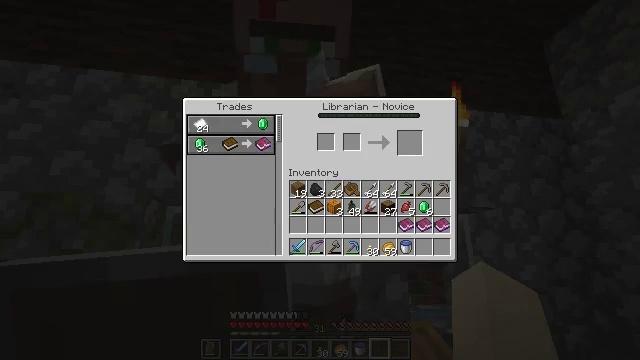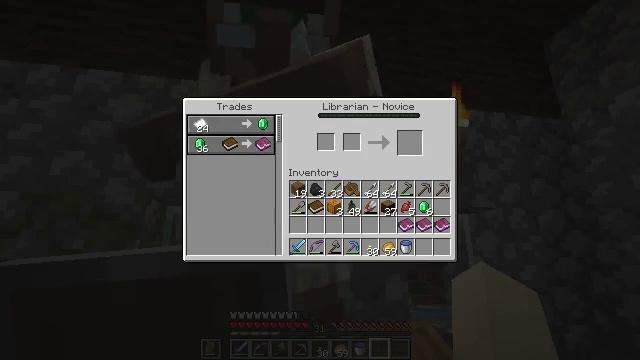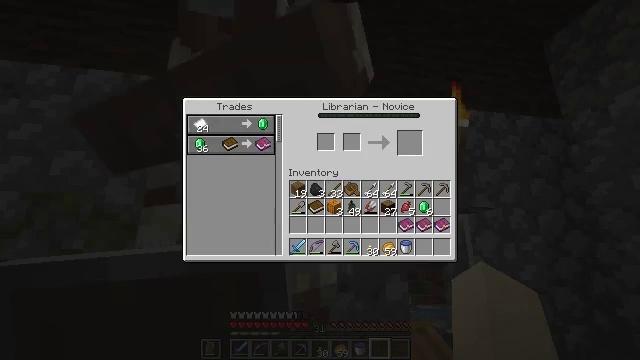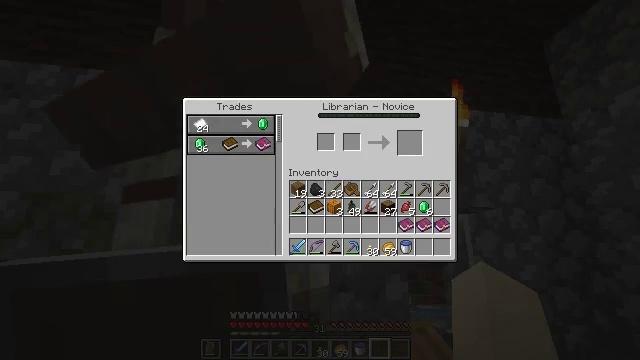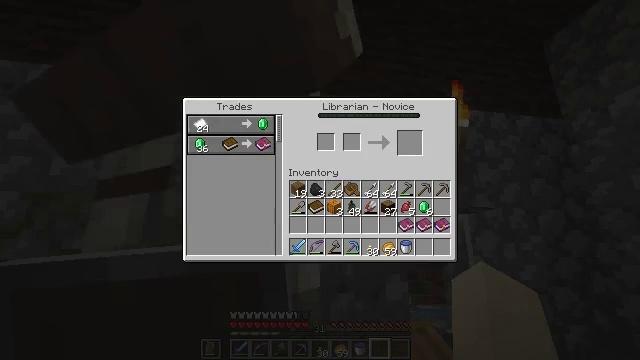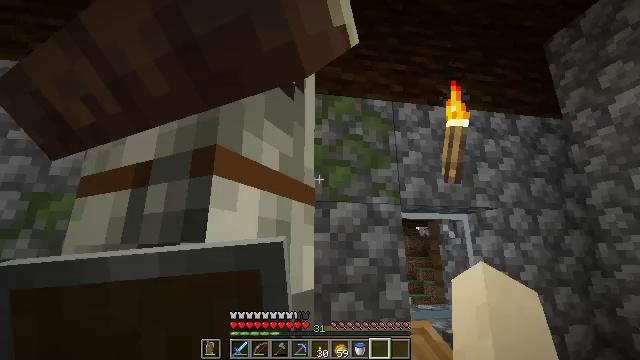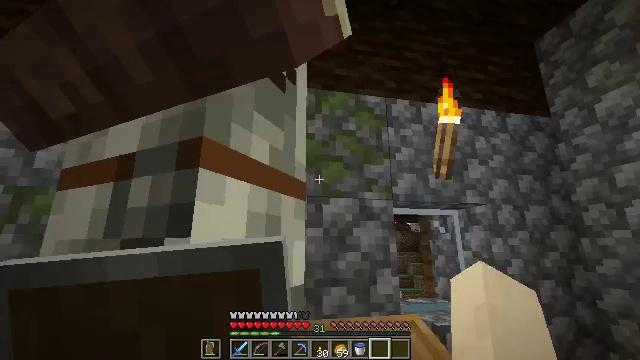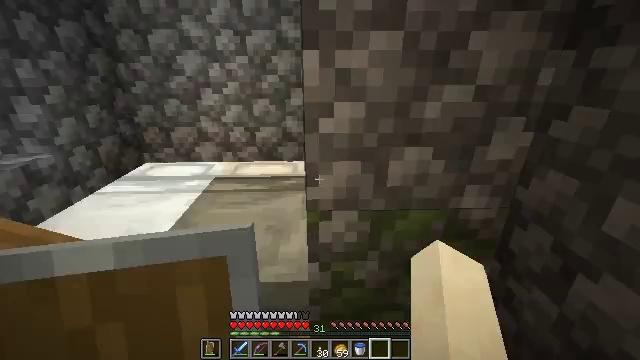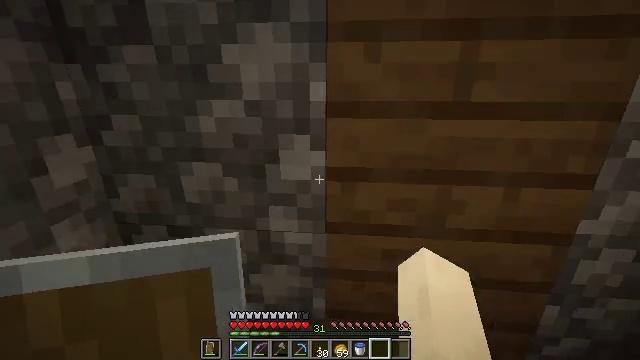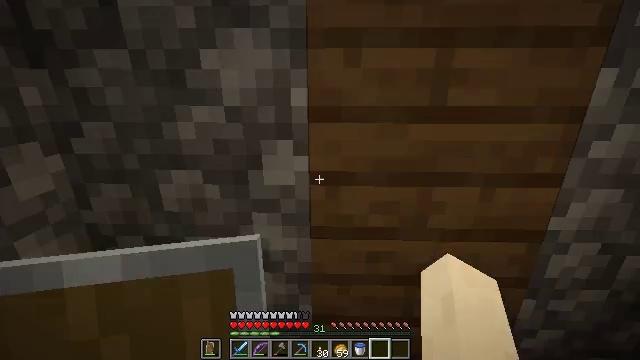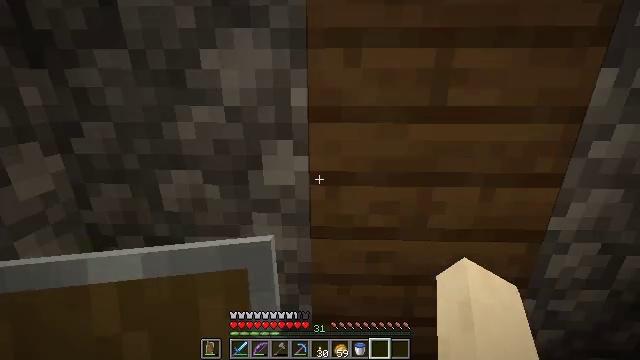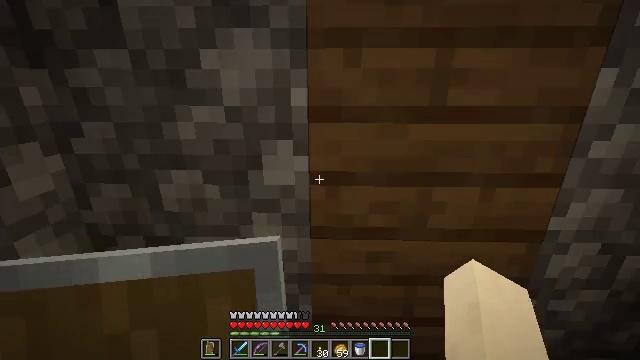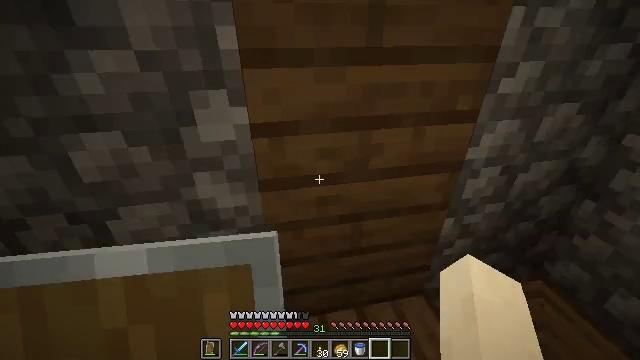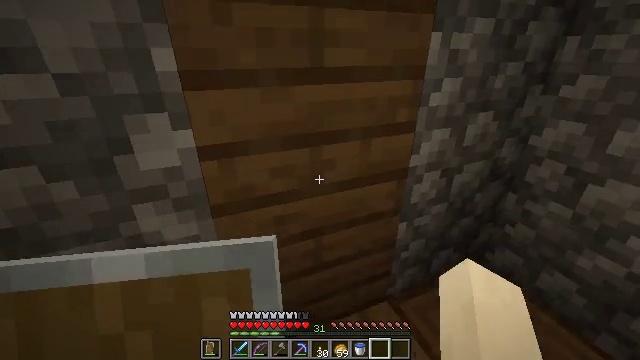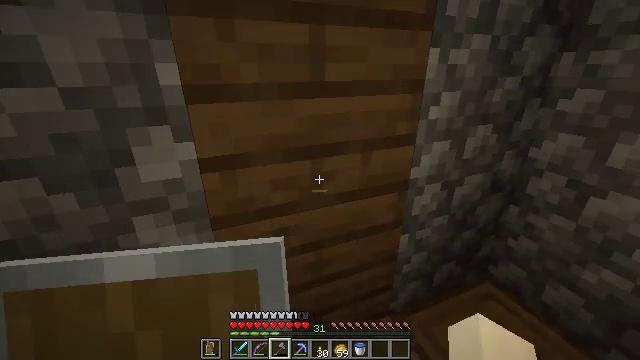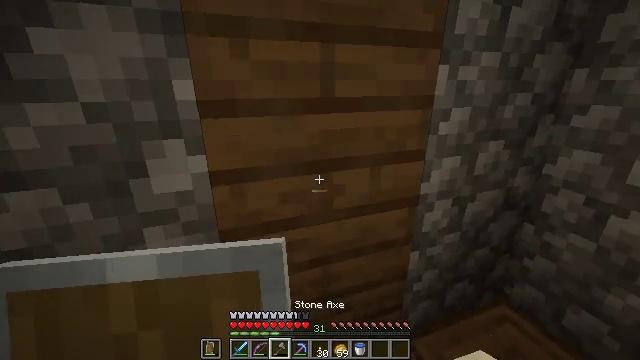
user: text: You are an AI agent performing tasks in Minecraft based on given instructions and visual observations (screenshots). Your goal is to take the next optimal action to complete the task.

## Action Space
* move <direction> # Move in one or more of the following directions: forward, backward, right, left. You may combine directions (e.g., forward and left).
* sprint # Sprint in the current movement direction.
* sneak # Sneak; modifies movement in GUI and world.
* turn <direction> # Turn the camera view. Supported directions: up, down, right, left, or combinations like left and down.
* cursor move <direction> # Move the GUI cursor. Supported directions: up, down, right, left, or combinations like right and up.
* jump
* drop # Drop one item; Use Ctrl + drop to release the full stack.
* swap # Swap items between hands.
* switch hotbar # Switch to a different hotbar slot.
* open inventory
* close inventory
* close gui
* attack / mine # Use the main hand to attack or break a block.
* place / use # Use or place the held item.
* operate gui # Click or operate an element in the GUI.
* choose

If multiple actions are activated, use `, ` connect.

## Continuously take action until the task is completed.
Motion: motion action
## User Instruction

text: Get spruce planks back into your inventory.
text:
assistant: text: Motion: no_op
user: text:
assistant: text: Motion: no_op
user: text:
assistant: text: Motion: no_op
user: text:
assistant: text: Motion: no_op
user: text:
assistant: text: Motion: no_op
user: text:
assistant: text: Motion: turn right and down, close gui
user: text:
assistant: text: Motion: turn right and down
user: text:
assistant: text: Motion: turn right and up
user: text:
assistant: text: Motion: turn right and up
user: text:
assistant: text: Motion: no_op
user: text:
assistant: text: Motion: no_op
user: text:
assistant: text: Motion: turn right and down
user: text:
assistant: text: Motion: turn right and up
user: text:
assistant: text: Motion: turn up, switch to hotbar 3
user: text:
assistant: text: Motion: turn left and up, switch to hotbar 3
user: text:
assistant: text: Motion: turn left and up, switch to hotbar 3
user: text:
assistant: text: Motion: no_op
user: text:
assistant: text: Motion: move right, turn left and up
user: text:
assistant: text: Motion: move right, turn left and up
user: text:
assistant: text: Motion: turn left, attack / mine
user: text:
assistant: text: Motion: attack / mine
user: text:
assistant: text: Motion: attack / mine
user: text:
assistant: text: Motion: turn left, attack / mine
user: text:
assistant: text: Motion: turn left, attack / mine
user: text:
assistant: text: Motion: attack / mine
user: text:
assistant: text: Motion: attack / mine
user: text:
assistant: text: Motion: turn right, attack / mine
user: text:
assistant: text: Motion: attack / mine
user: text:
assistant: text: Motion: attack / mine
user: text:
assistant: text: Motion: attack / mine